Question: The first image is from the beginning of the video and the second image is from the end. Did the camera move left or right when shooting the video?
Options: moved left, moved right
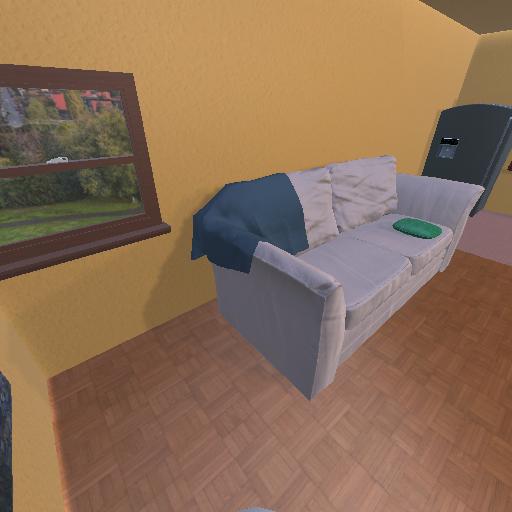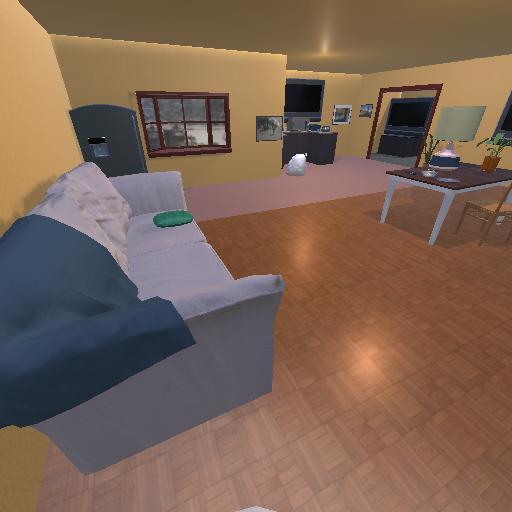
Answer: moved left